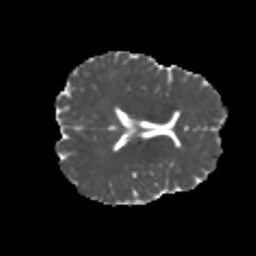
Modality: MD
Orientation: axial
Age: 20
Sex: female
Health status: healthy
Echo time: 0.074 s